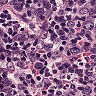
Metastatic tissue present: no